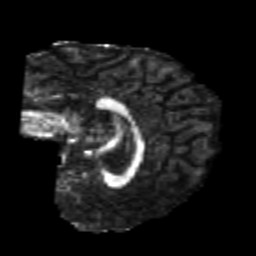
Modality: FA
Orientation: sagittal
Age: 24
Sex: female
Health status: healthy
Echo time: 0.074 s